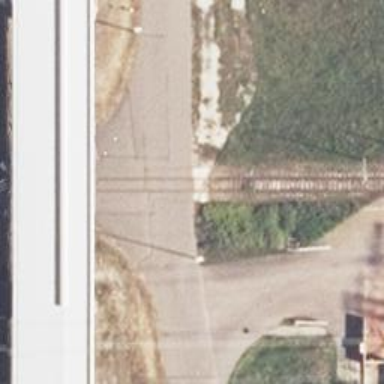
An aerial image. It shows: Railway level crossing.